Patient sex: F
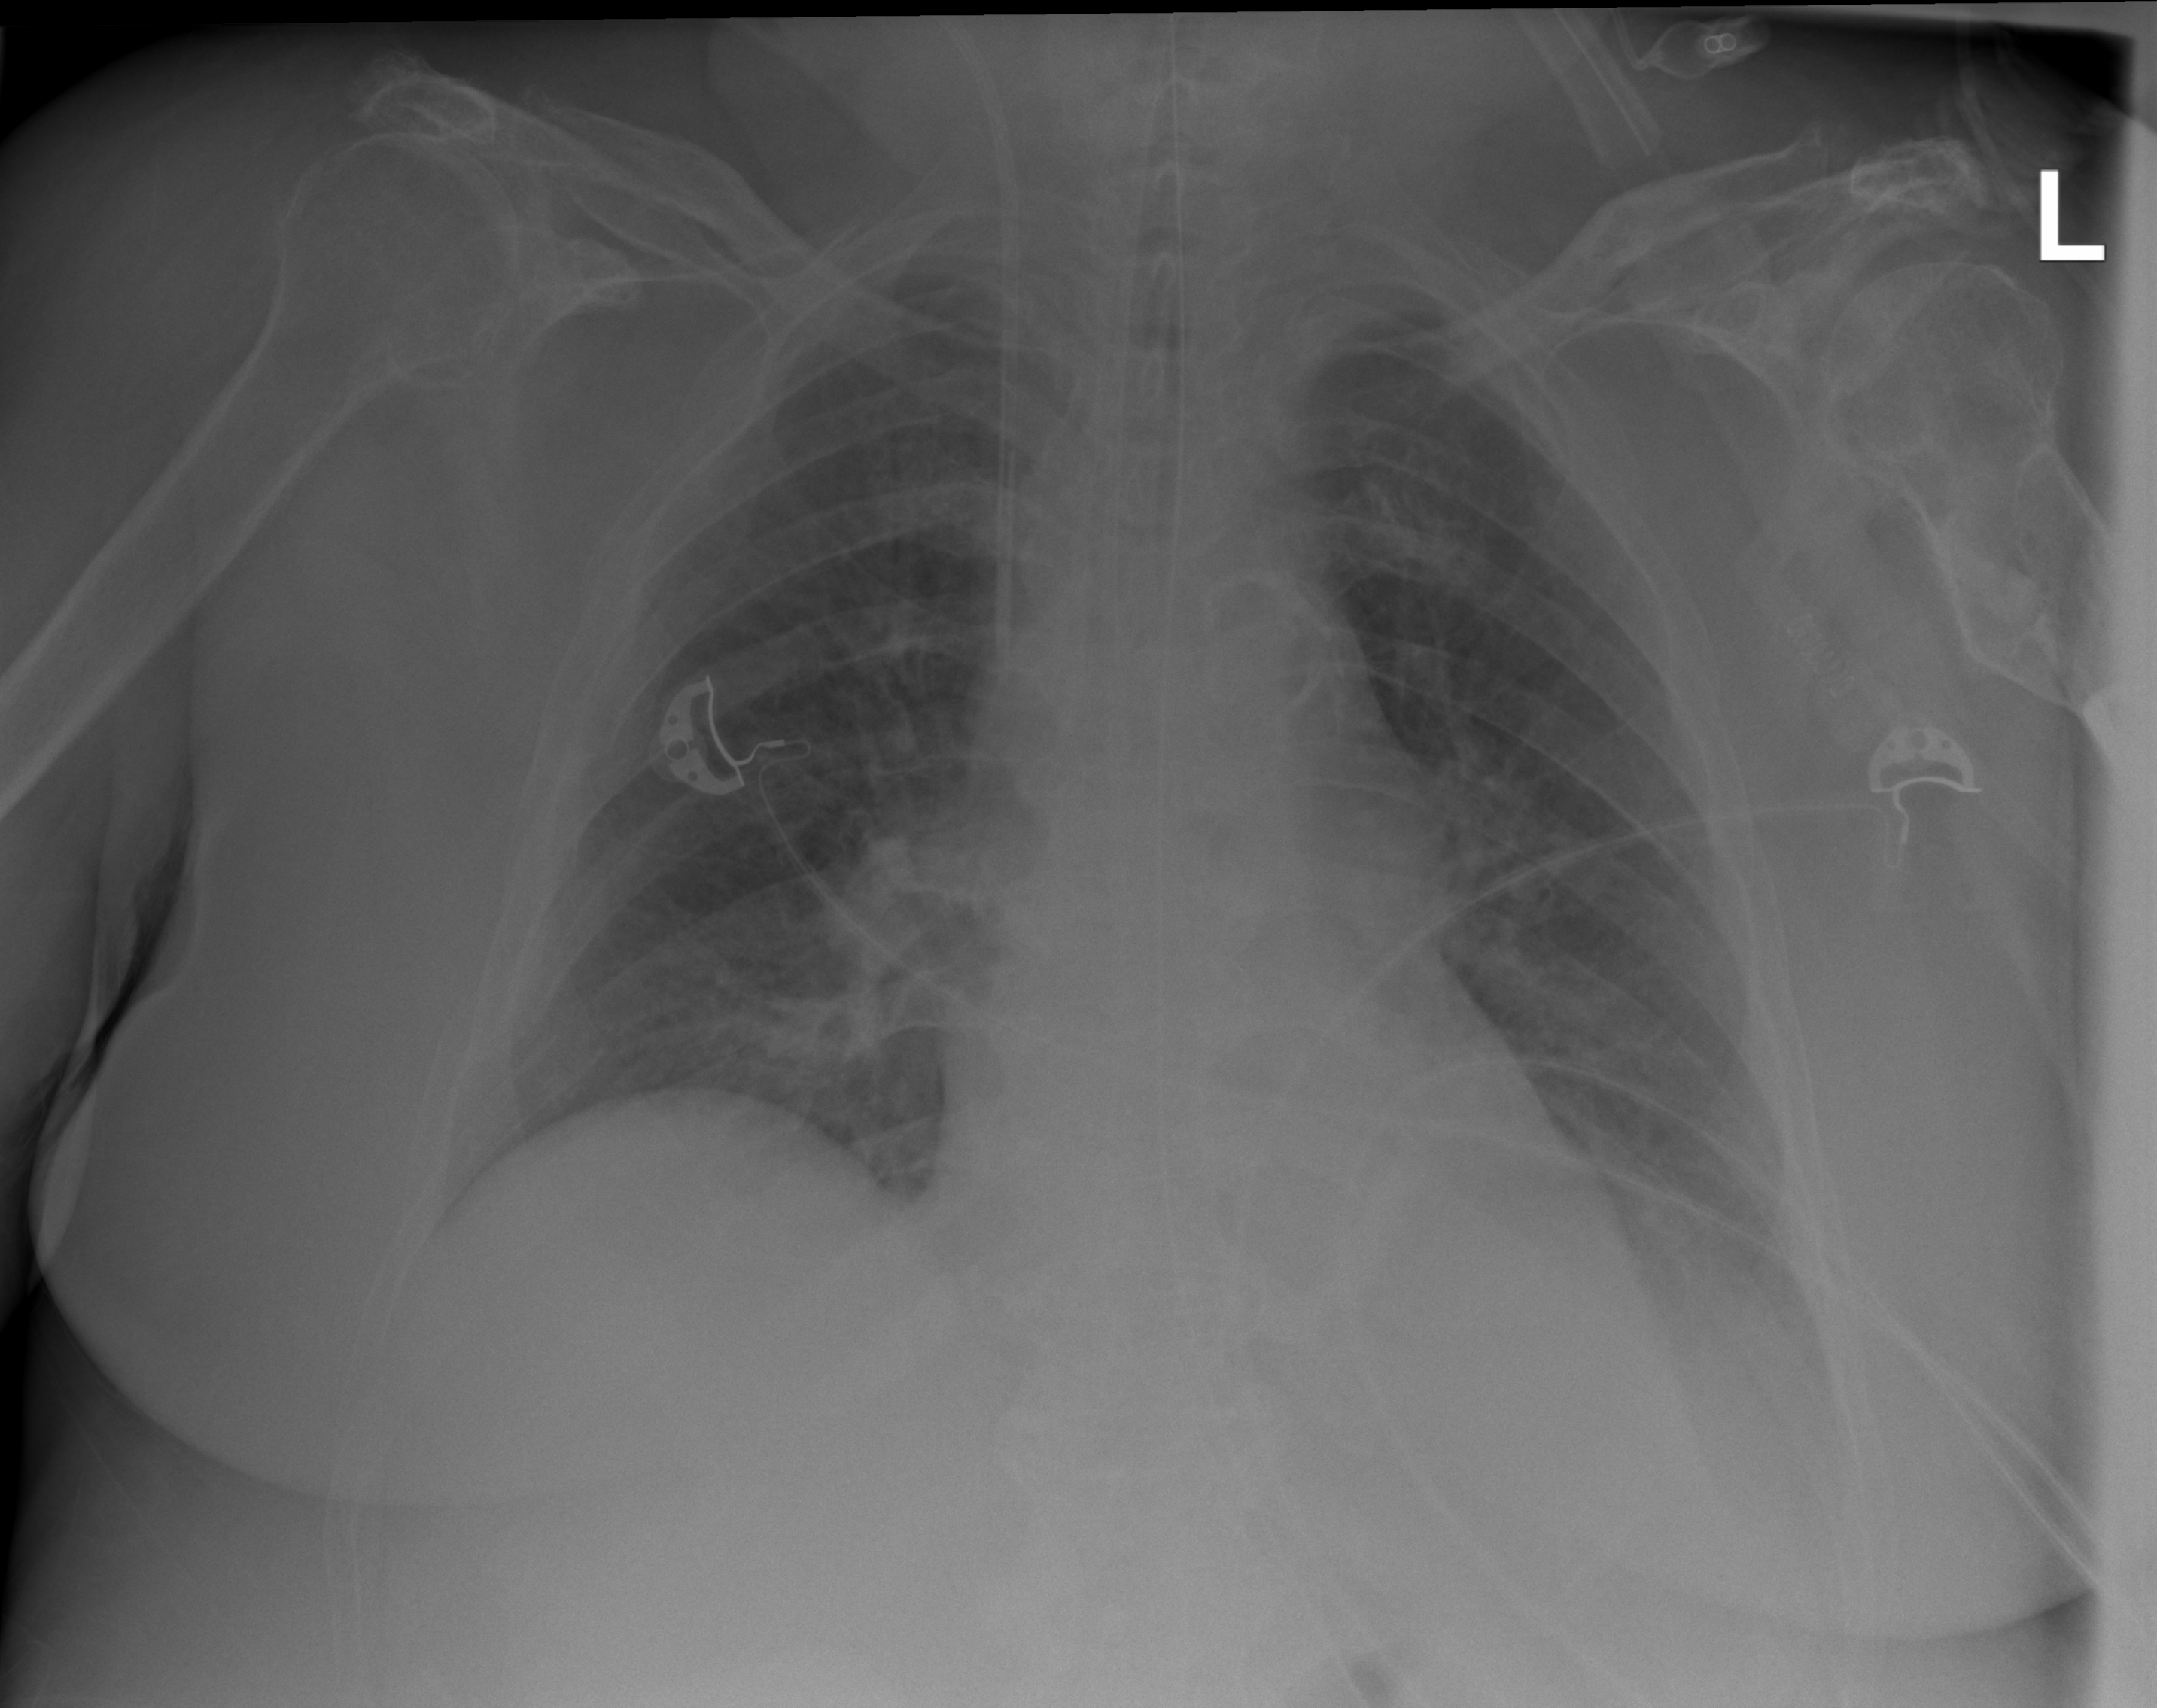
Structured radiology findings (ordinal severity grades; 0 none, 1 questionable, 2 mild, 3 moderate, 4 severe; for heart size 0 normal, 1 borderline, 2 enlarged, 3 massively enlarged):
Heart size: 0
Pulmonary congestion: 1
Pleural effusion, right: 0
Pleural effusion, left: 2
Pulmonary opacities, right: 0
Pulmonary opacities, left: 0
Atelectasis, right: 2
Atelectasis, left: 2